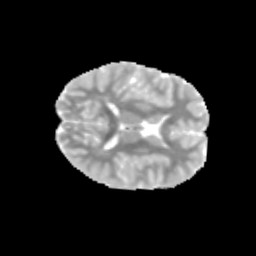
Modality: MD
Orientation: axial
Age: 9
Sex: male
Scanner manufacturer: siemens
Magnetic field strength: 3 T
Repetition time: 3.8 s
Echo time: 0.07 s